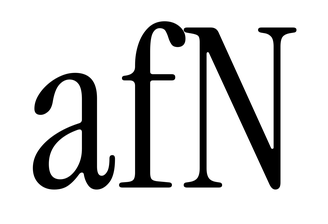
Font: InstrumentSerif-Regular